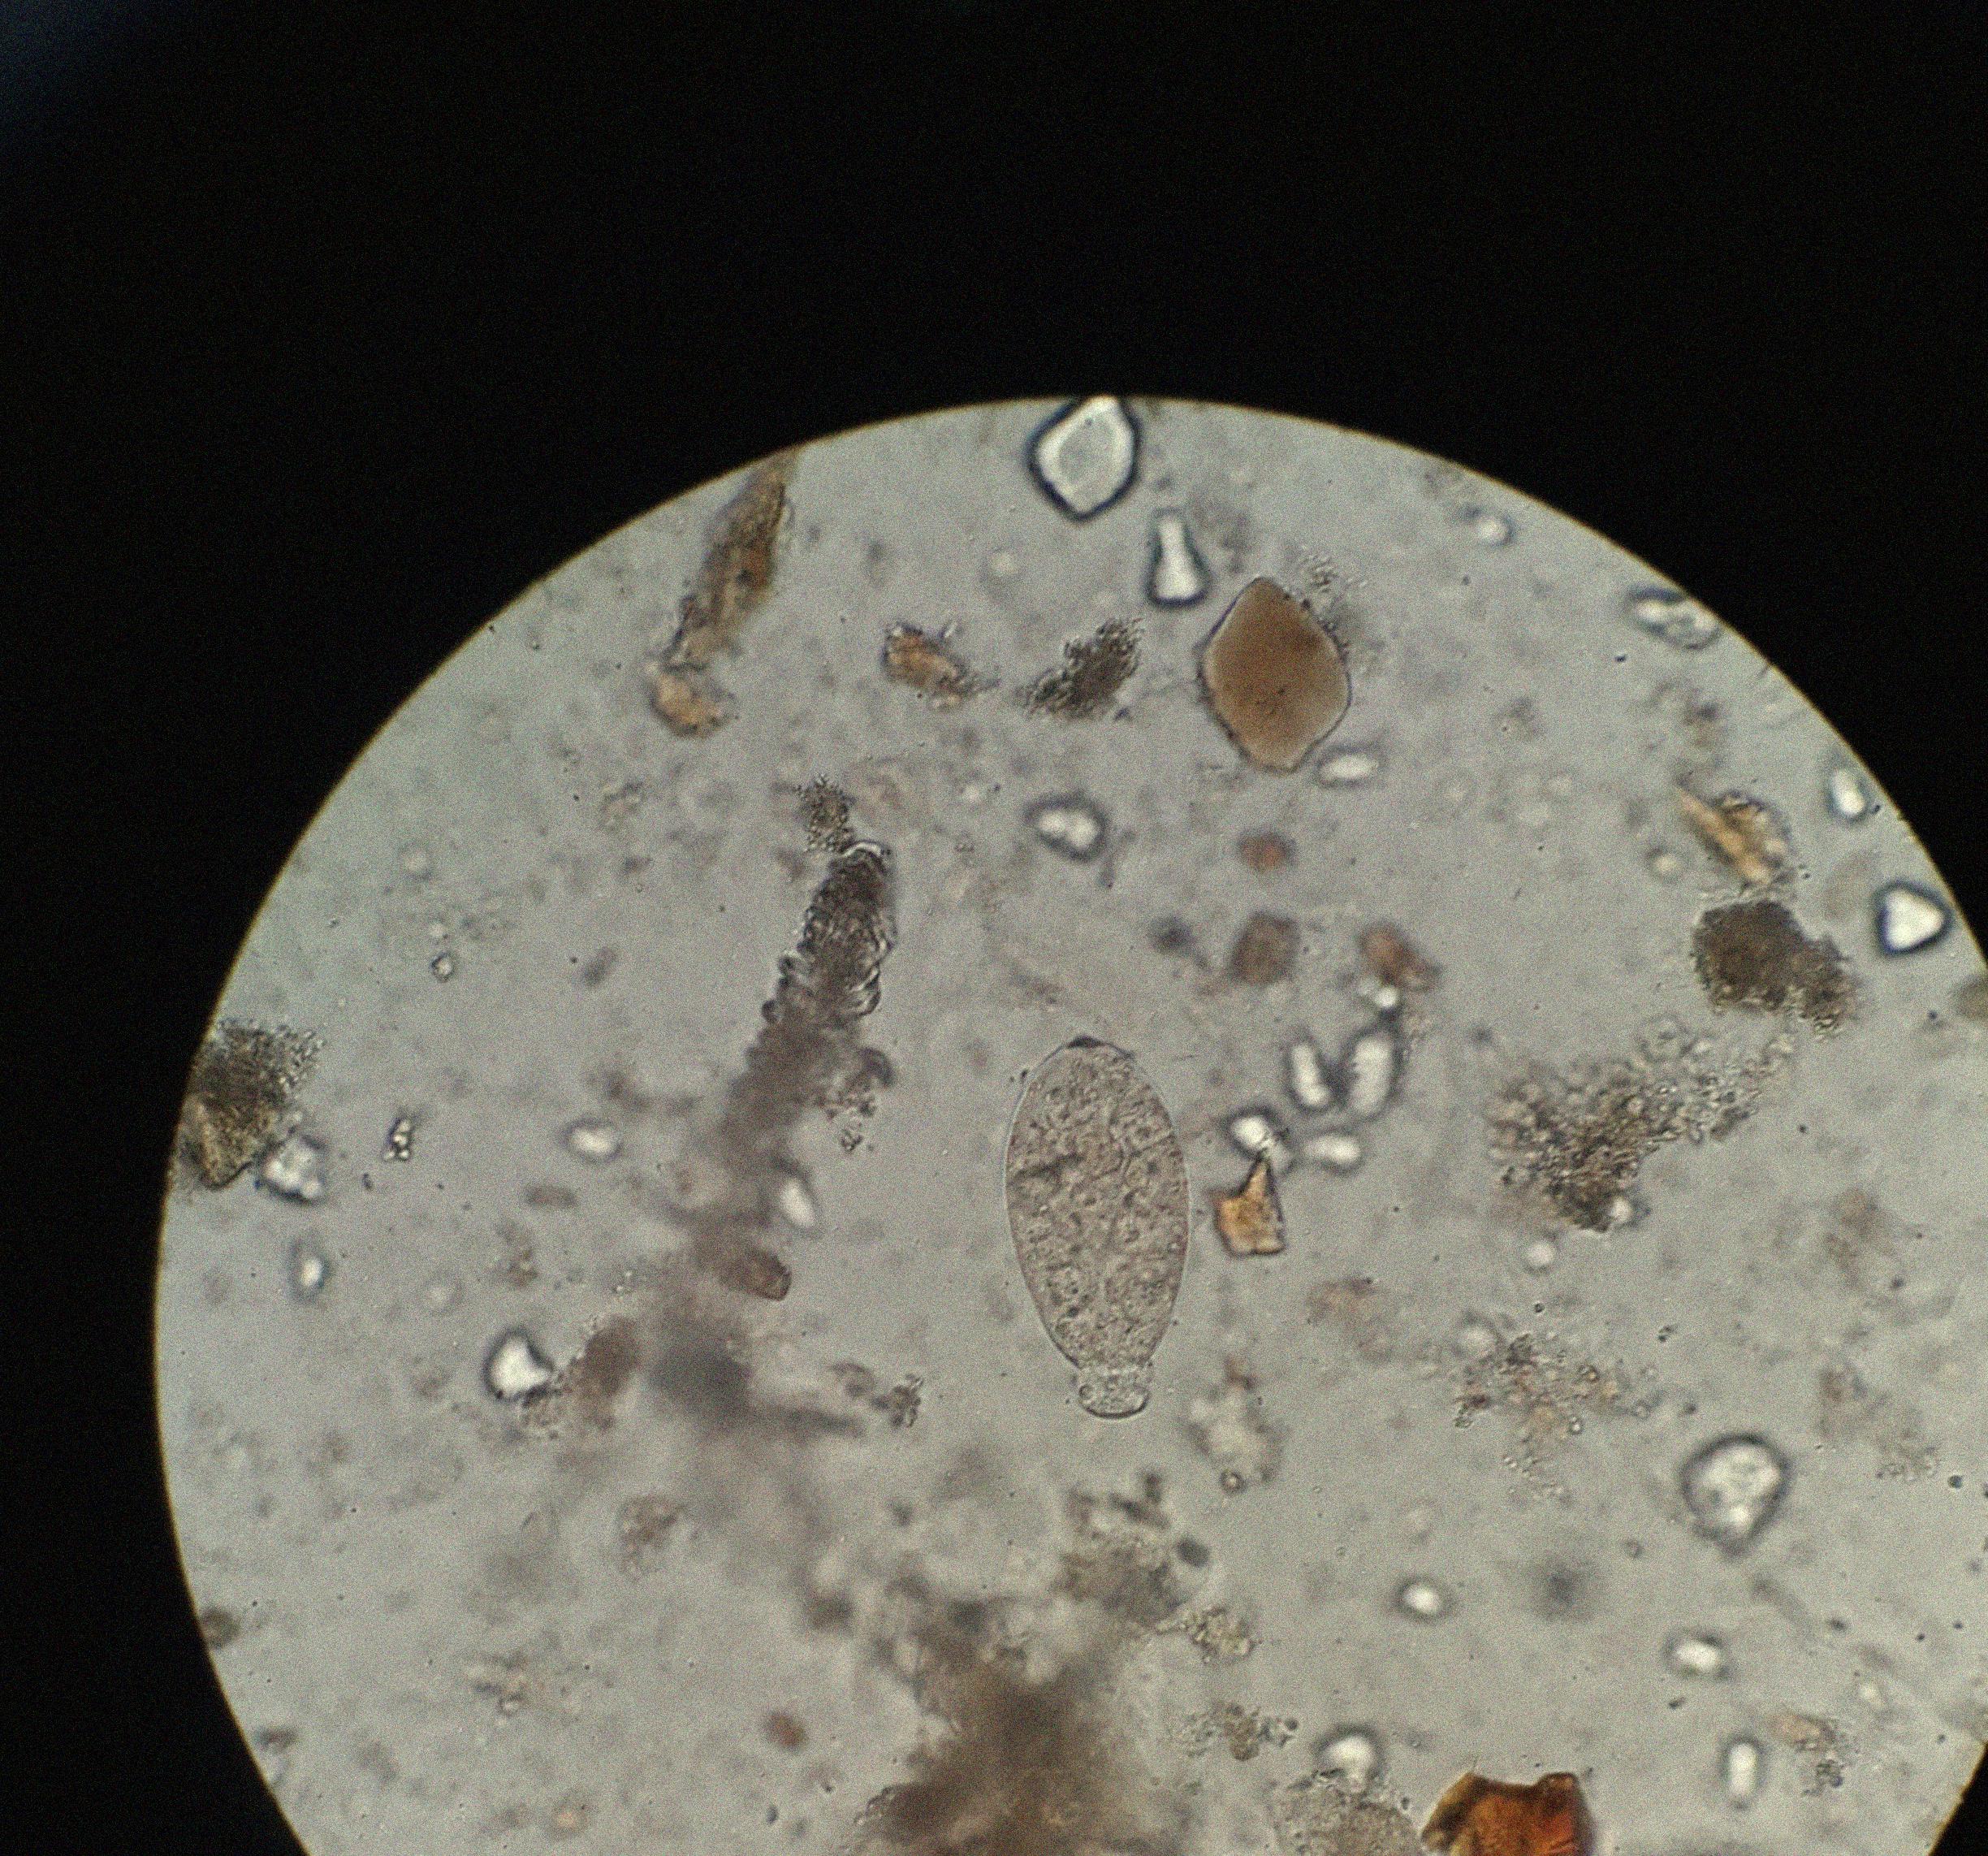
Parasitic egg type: Fasciolopsis buski